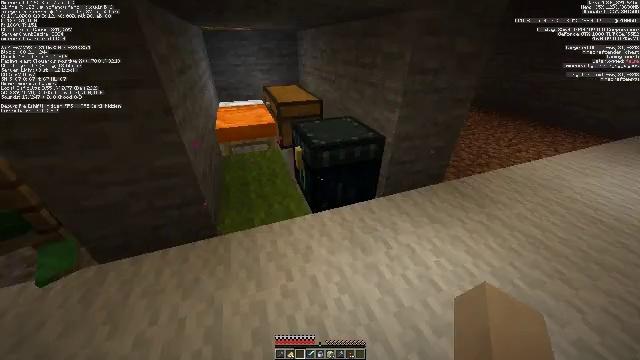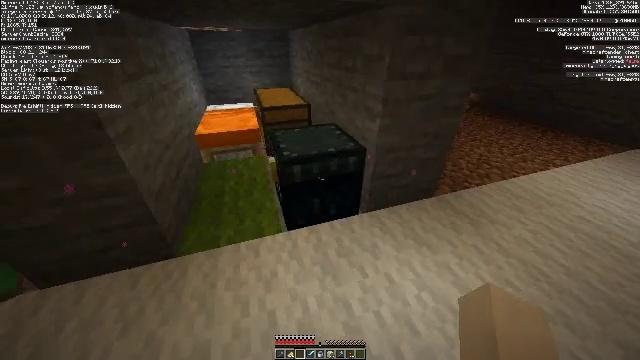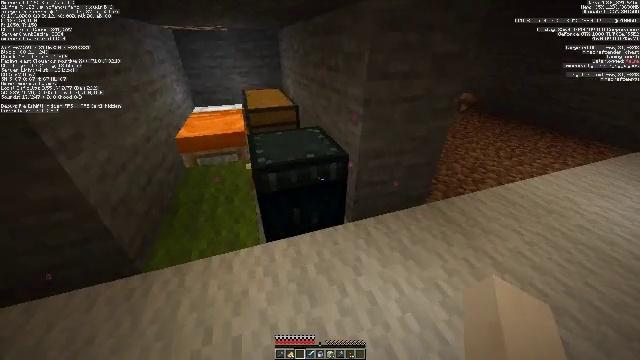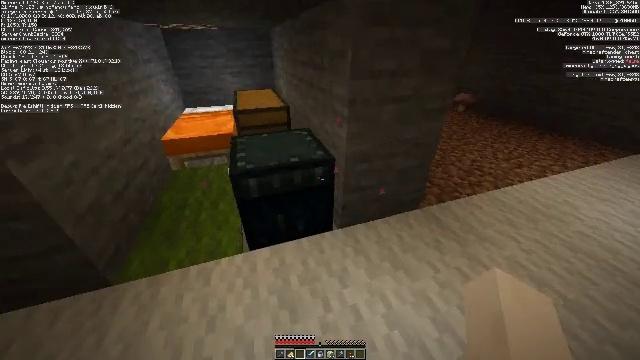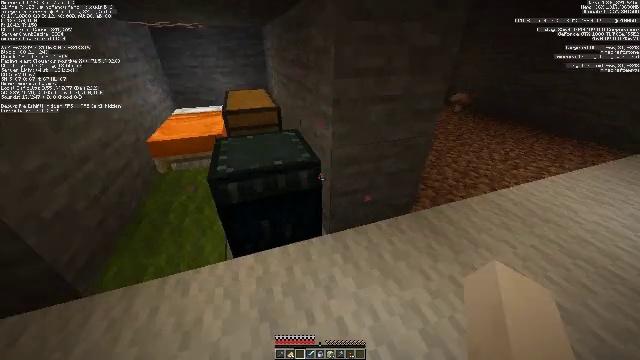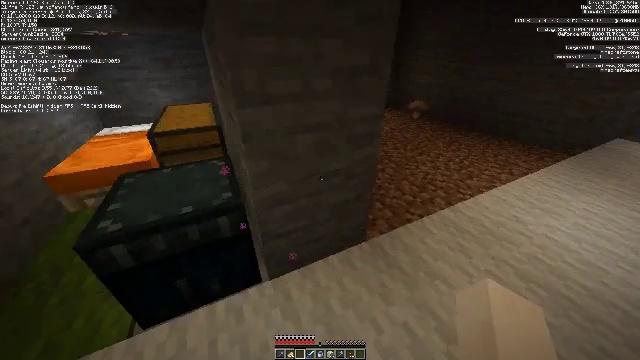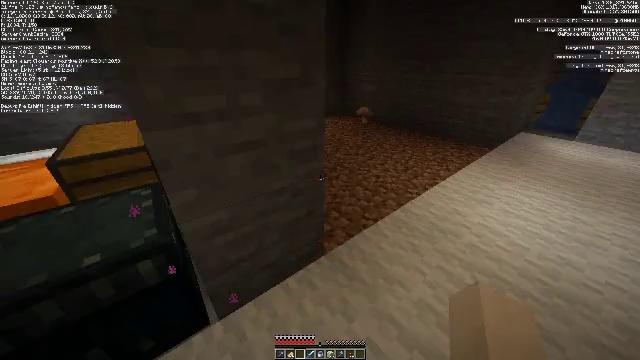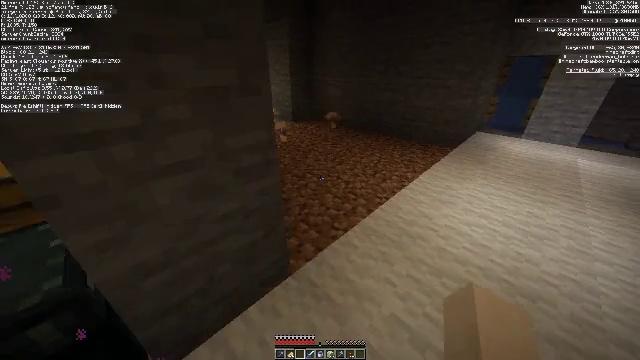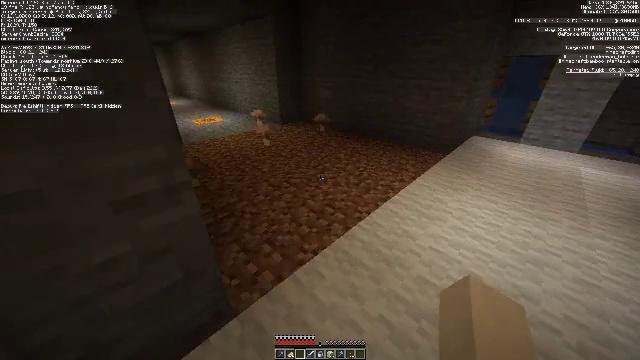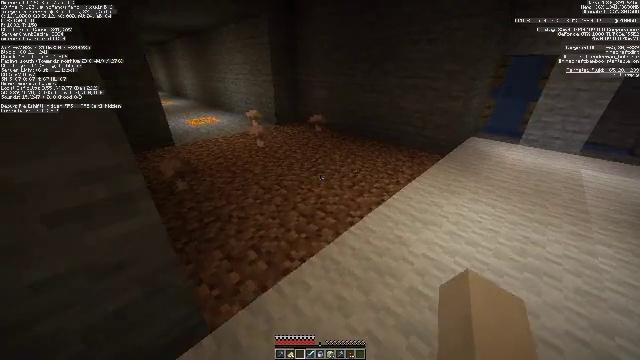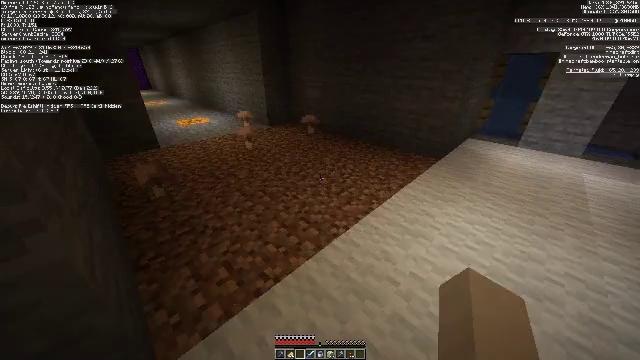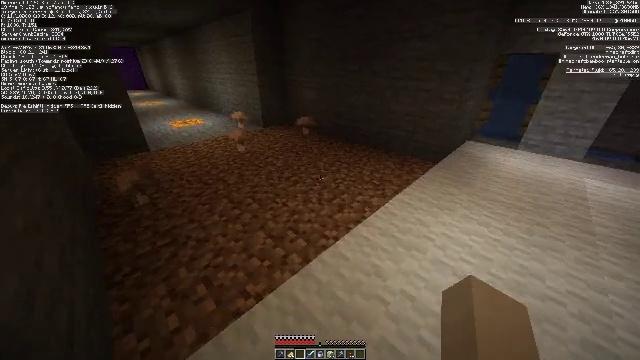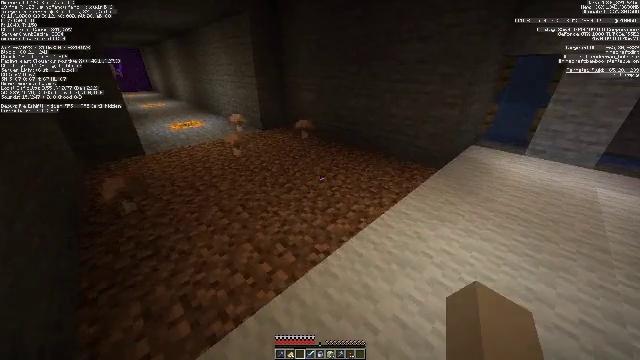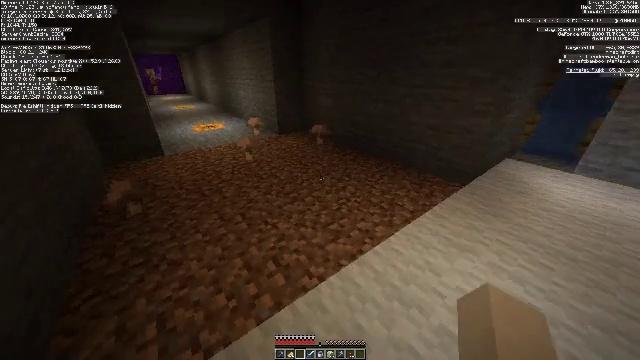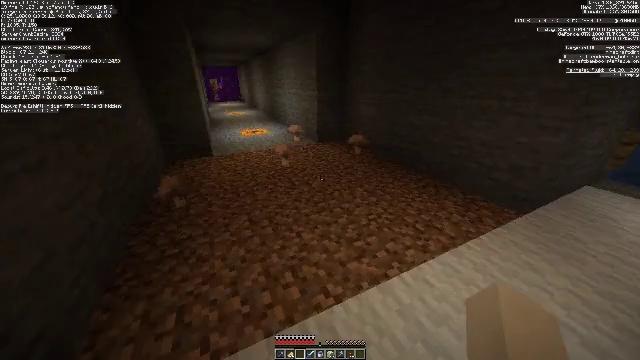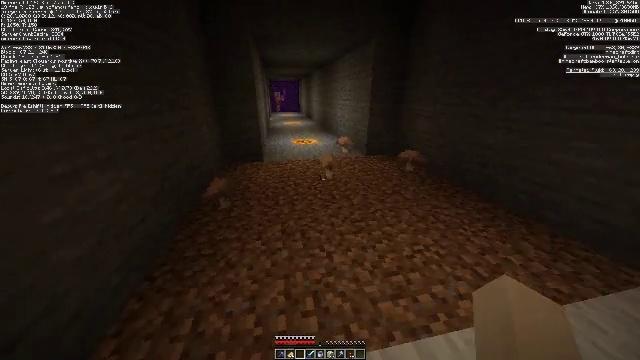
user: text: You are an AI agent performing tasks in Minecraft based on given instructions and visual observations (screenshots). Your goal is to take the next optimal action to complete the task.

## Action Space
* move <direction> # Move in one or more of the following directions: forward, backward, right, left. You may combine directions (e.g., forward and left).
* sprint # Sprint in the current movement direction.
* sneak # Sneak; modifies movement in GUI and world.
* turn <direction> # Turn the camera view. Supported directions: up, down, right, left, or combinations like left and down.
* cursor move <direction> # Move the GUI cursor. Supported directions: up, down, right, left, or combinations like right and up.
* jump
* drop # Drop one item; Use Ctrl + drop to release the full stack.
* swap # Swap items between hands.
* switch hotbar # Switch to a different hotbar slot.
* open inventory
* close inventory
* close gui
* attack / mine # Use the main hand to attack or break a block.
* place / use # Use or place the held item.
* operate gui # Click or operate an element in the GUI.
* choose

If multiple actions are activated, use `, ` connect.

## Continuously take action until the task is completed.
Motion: motion action
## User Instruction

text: Harvest the brown mushroom.
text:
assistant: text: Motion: move forward and move right, turn left
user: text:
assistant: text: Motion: move forward and move right
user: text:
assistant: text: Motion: move forward and move right
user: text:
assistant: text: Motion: move forward and move right
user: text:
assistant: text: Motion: move forward and move right, turn right and up
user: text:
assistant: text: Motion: move forward and move right, turn right and up
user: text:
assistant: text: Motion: move forward and move right, turn right
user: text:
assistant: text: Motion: move forward and move right
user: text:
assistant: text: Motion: move forward and move right
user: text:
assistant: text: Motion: move forward and move right
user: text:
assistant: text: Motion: move forward and move right
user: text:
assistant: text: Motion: move forward and move right, turn left
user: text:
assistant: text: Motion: move forward and move right, turn left
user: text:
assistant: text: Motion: move forward, turn left and up
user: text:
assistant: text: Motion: move forward, turn left and up
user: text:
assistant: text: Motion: move forward, turn left
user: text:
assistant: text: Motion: move forward
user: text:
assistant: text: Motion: move forward
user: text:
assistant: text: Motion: move forward
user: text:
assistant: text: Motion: move forward
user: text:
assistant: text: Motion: move forward
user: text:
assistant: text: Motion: move forward
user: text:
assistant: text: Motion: move forward
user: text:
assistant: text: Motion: move forward
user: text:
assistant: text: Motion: move forward
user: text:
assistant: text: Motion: move forward
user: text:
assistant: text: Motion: move forward
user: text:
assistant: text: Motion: move forward
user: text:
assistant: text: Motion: move forward
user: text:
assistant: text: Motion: move forward